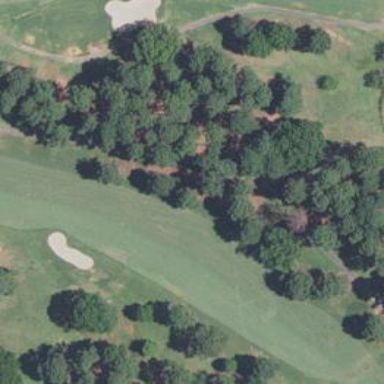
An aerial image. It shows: Rough golf area within woodland setting.